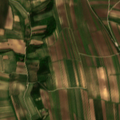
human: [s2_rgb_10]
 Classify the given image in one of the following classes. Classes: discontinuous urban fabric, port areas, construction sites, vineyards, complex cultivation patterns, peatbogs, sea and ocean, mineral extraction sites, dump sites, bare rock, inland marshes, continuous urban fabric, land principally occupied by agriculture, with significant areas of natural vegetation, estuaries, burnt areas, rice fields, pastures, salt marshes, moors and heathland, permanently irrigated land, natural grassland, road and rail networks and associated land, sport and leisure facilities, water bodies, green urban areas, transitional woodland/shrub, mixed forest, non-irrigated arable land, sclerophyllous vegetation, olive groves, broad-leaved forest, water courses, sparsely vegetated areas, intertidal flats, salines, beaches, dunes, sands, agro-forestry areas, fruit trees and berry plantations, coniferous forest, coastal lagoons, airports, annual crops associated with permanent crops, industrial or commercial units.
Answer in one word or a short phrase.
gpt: discontinuous urban fabric, non-irrigated arable land, vineyards, land principally occupied by agriculture, with significant areas of natural vegetation